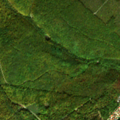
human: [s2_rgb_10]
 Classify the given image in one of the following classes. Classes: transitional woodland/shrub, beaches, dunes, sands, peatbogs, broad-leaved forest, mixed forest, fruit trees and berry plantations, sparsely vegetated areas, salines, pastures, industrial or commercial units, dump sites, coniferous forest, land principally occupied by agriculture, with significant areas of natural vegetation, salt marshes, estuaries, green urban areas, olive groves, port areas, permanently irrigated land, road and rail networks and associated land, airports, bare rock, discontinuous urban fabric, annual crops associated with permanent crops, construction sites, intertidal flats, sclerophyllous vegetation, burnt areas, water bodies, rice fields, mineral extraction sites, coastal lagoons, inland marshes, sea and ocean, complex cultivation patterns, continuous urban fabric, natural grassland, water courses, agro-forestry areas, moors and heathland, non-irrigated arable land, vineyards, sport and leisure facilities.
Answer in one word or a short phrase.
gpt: discontinuous urban fabric, broad-leaved forest